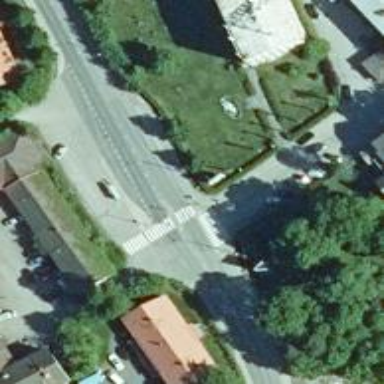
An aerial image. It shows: Asphalt cycleway with uncontrolled crossing.